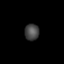
Tissue: lung
Cell type: Others
Senescence score: 0.1806
Nuclear area (px): 242
Mean DAPI intensity: 67.93